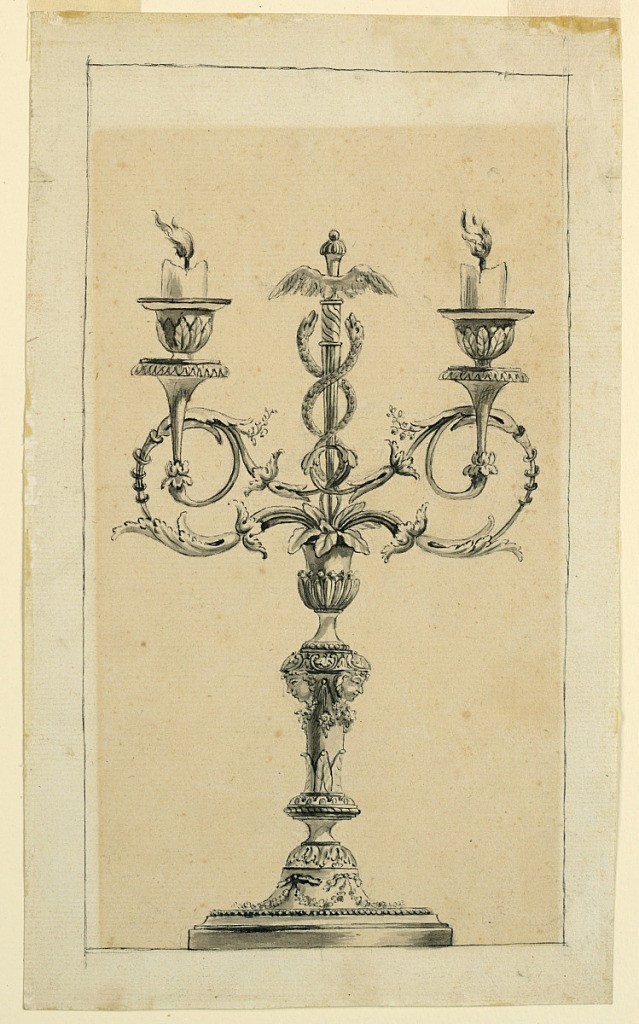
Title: Design for a Candelabrum
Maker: Claude Maillard, French
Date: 1791
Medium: Pen and black ink with ink washes on paper
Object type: Drawing
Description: From a vase standing on top of a shaft emerge two acanthus rinceaux holding sockets with low burning candles and a caduceus. Framing lines. Margins.